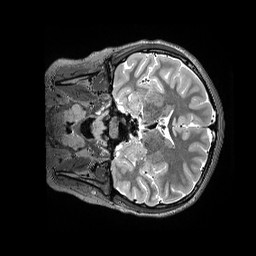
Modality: T2w
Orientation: coronal
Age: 12
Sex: female
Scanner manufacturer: siemens
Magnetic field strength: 3 T
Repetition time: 3.2 s
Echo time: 0.564 s